Question: I have recently started developing my own project from scratch using the Core of J2EE : 'Servlets & Jsps'.
I could not evaluate whether my project folder structure is right or not. Here is my project folder structure.
The question: Is it a good sign to put my jsps outside of 'web-inf'. If not, why is it so? If yes why?
Is there any standard folder structure convention for a J2EE web application, I know maven has brought up some standards but still, we can customize as per the requirement I believe.
What are the points to be considered while laying out the folder structure for a J2EE web application, importantly where should the Jsps, static content should go into & why?
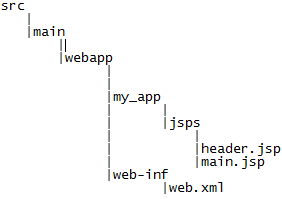
Answer: All I can do is tell you the pros and cons to specific ideas. What follows is 100% my opinion. I don't know of any specific requirements or rules. I'm sure somebody will disagree with me.
Let's work on whether to put JSP's in WEB-INF or not.
Pros of putting JSP's in WEB-INF:
- You control how the JSP's are executed. If you want a JSP to be
parameterized and re-usable (which is really hard with a JSP anyway),
you can put them into WEB-INF and use a servlet or a Struts action
controller or some other front controller to do pre-processing and
then pass control to the JSP, passing in the right environment
context (like request attributes, any security checks, parameter
sanitation, etc.)- You can programmatically or even at a firewall or IDS level block
HTTP requests to *.jsp to reduce the likelihood of somebody uploading
a JSP to the web root and then being able to execute code as the web
server. They'd have to over-write an existing JSP. Not a huge
security gain, but it does make compromise slightly harder.- Enforces good habits, like MVC, front controller, servlet filters,
dependency injection, etc. as opposed to a big monstrous JSP that
does all the work itself and is difficult to read/maintain.
Cons of putting JSP's in WEB-INF:
-
In terms of purely static files like HTML, image, stylesheet, javascript, etc. put those under the web root (my_app in your case), but NOT /WEB-INF (because it is not accessible).
As for the overall directory layout, it depends somewhat on your build process. I like storing everything under "src" or "source" because it makes it clear what files are generated by building and which are pure source files. main lets you separate test code like junit classes from your main source code, which is good too. But if you don't have any unit tests (oh no!), then it's a meaningless distinction.
On the other hand, if you don't manipulate the web root at all during build (like if it's all JSP and static files), then perhaps you keep it at the top level, like /webroot or /deploy and copy files in as needed, such as .class or .jar files. It is a habit of human beings (especially developers) to over-organize. A good sign of over-organizing is having lots of folders with only a single sub-folder.
You've indicated that you are following a convention set by maven, so if you are already using maven, just stick with that layout. There is absolutely nothing wrong with the layout you described.